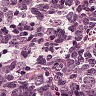
Metastatic tissue present: no